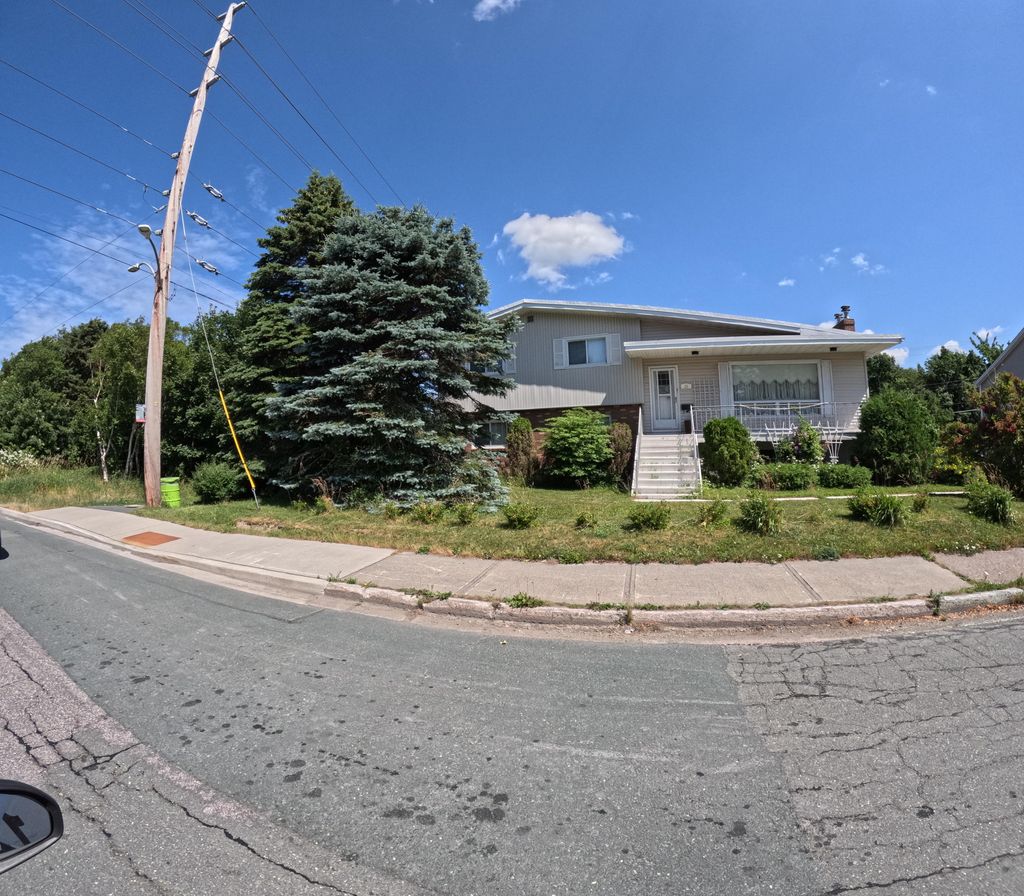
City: st_johns